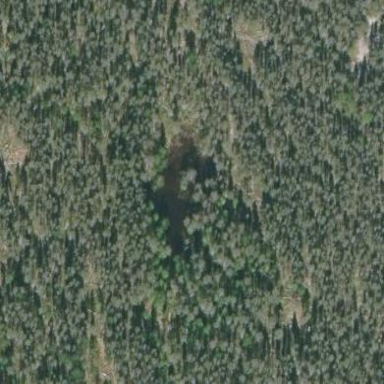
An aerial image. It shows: Swampy wetland area.